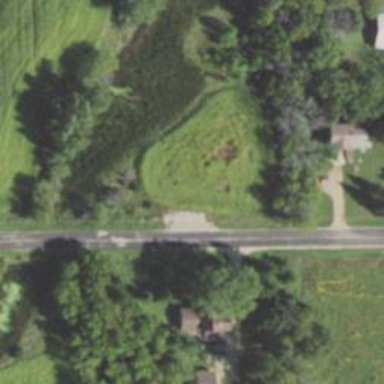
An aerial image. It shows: Driveway leading to service road.